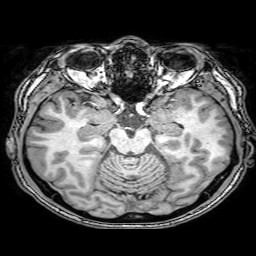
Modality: T1w
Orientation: coronal
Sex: male
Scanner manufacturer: philips
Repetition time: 0.008149 s
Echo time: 0.00373 s